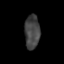
Tissue: lung
Cell type: Fibroblasts
Senescence score: 0.6694
Nuclear area (px): 506
Mean DAPI intensity: 66.947